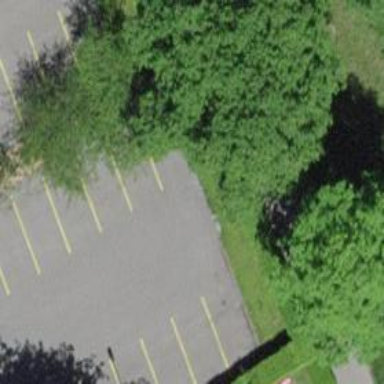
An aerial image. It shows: Asphalt parking aisle road.